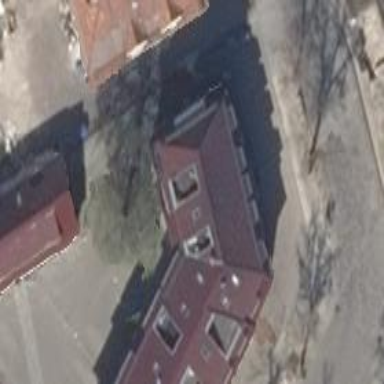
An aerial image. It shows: Apartments building with mansard roof.